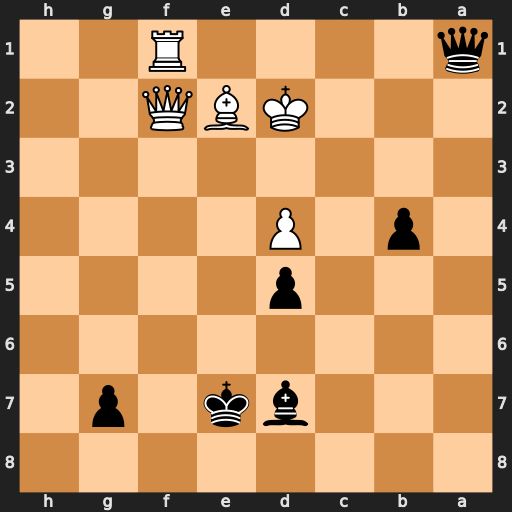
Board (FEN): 8/3bk1p1/8/3p4/1p1P4/8/3KBQ2/q4R2
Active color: b
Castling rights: -
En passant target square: -
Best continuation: Qc3+ Kd1 Ba4#